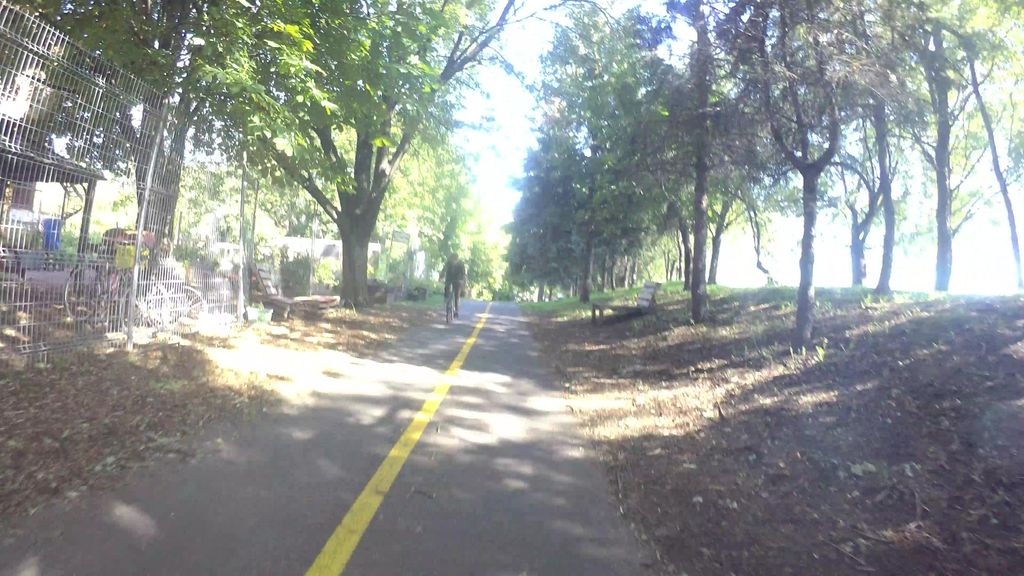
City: montreal